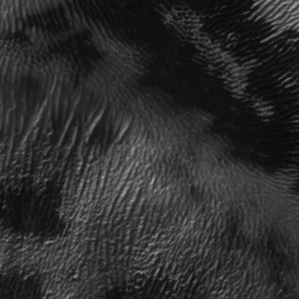
Label: frost